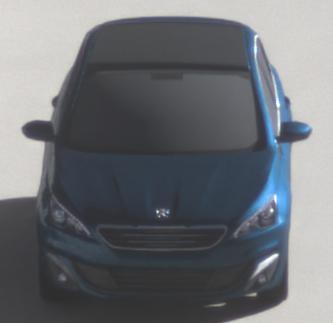
Make: Peugeot
Model: 308 VTi 82
Detailed model: 308 (II)
Model produced from: 2013/09
Model produced until: 2014/11
Doors: 5
Color: blue
Road condition: dry road
Daytime: morning or afternoon
Contrast: high contrast